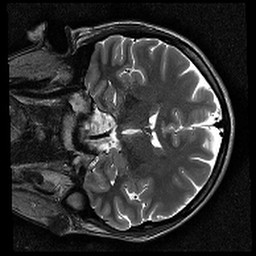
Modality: T2w
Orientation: coronal